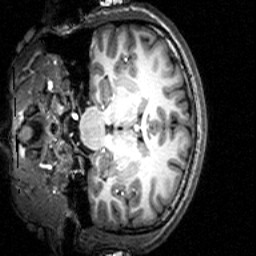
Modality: T1w
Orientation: coronal
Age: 20
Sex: male